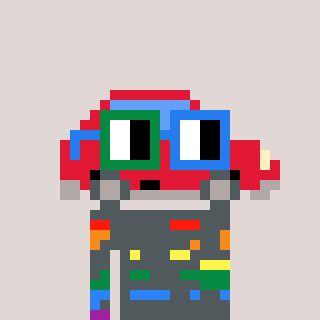
a pixel art character with square green and blue glasses, a car-shaped head and a hotbrown-colored body on a warm background